Field crop: maize
Growth stage: 2
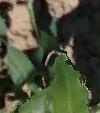
Species: maize